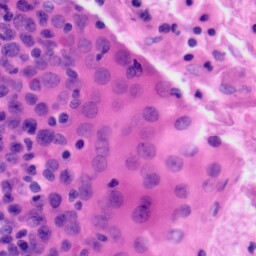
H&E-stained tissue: Tonsil